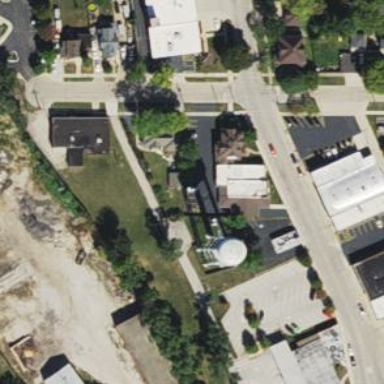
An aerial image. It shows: Water tower that is man-made.